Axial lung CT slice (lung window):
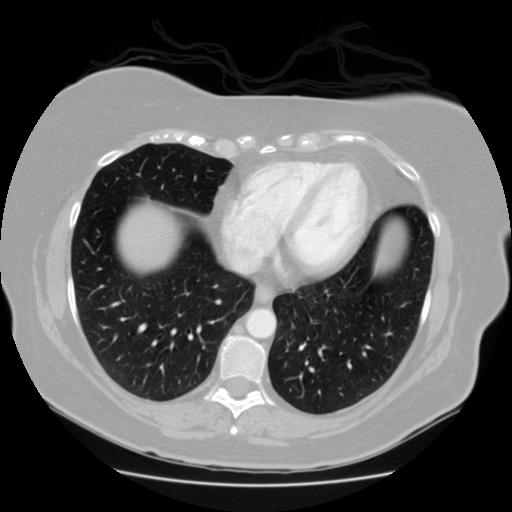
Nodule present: no